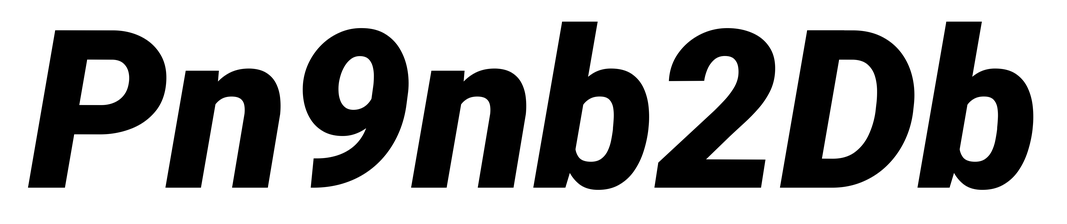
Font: Roboto-Italic_Black_Italic